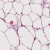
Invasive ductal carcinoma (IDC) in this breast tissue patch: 0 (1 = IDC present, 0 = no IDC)